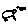
Label: cat